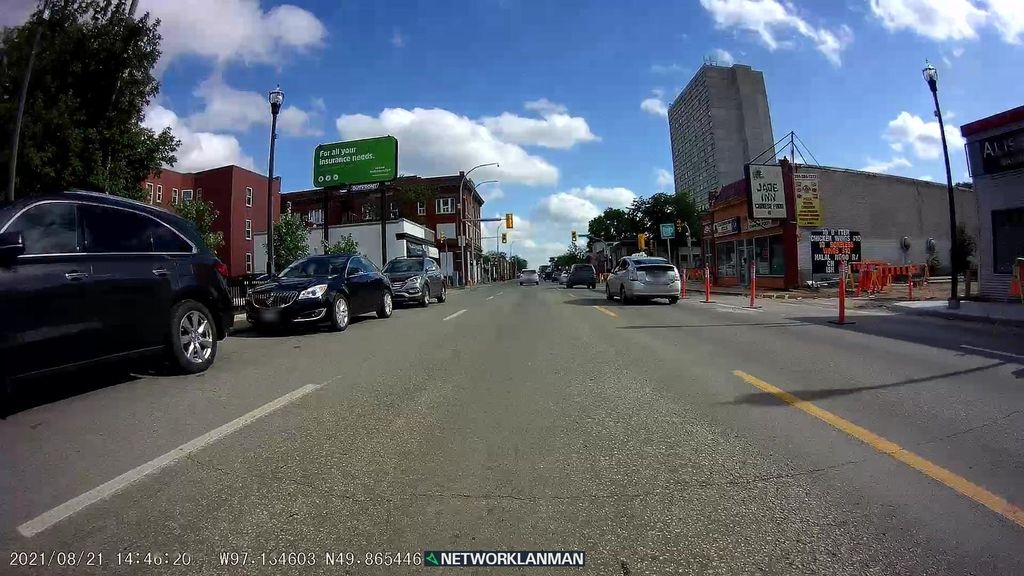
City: winnipeg